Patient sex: M
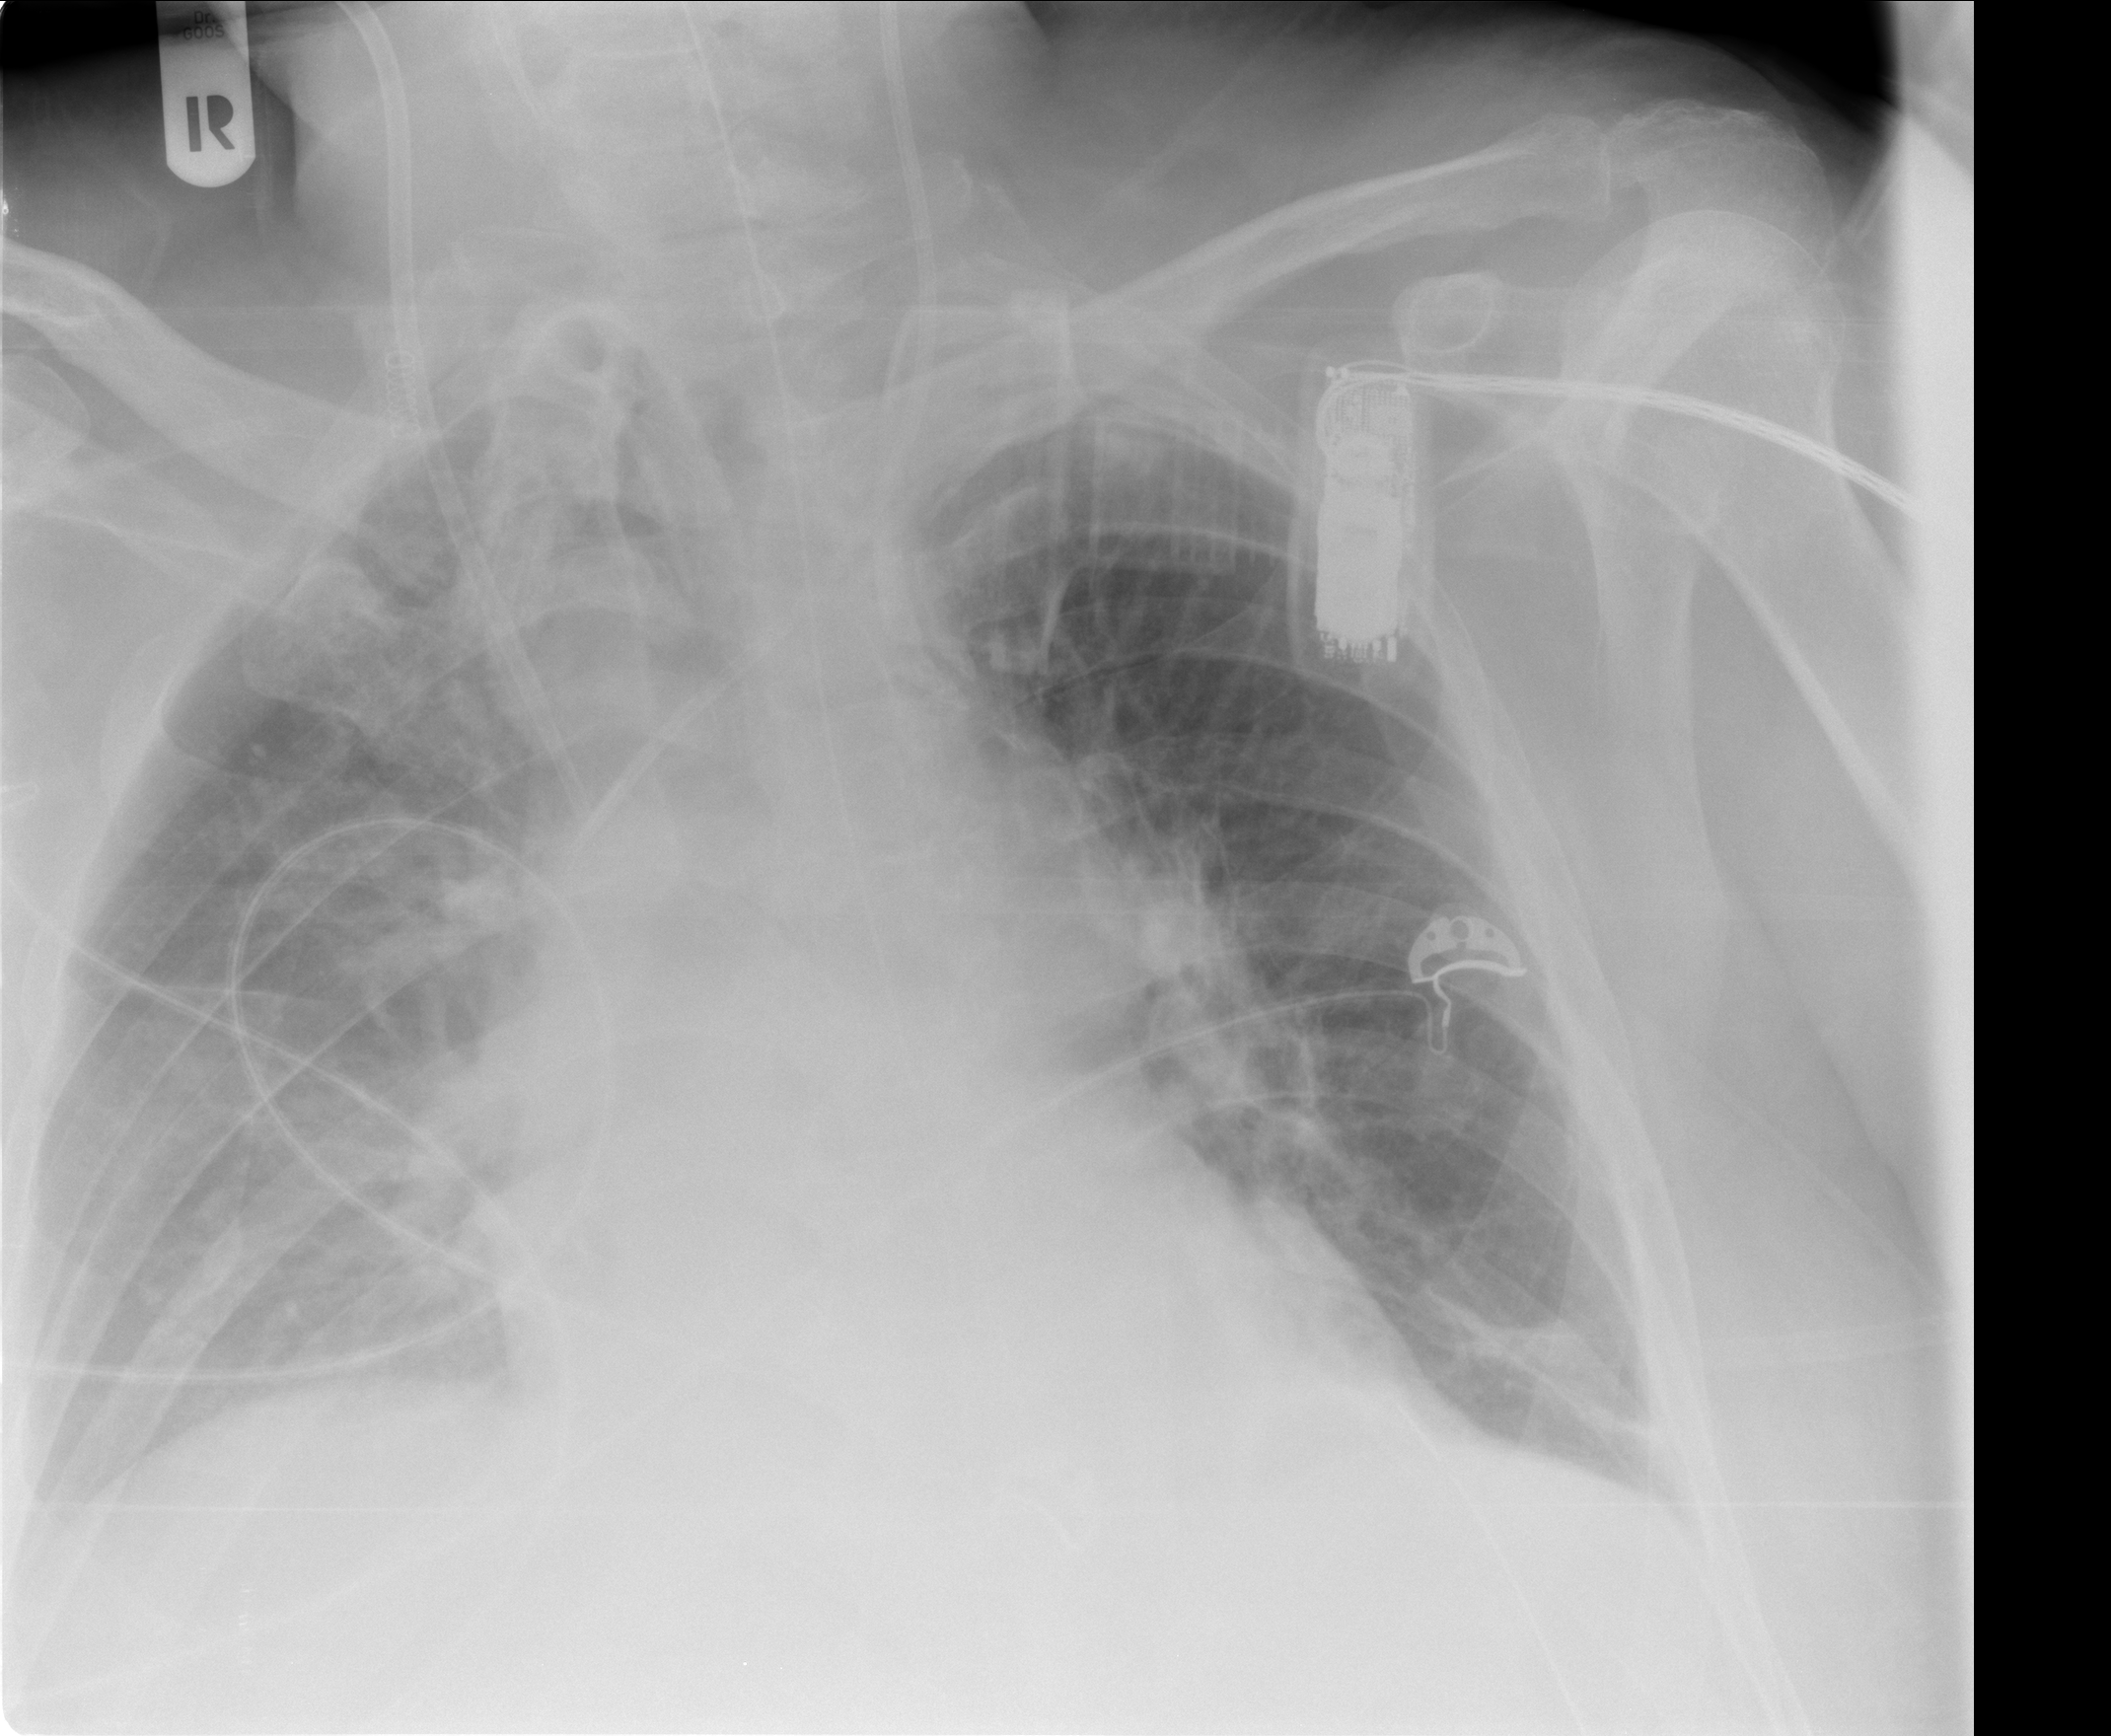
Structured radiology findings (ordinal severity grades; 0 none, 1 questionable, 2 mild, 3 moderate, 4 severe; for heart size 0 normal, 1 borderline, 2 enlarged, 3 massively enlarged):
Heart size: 2
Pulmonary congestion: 0
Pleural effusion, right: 2
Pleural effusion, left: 0
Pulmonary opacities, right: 3
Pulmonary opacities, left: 0
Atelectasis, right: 2
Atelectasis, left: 2